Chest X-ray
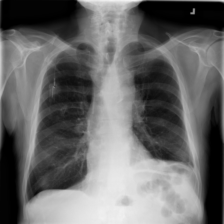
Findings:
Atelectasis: positive
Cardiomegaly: negative
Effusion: negative
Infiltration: negative
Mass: negative
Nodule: positive
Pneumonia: negative
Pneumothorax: negative
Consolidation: negative
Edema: negative
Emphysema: negative
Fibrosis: negative
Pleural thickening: negative
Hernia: negative